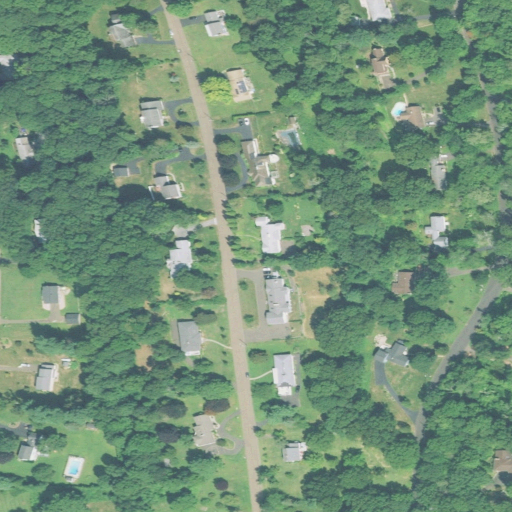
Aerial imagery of mountain in Connecticut named Sunset Hill containing open development, low intensity development, medium intensity development, deciduous forest, mixed forest, and evergreen forest